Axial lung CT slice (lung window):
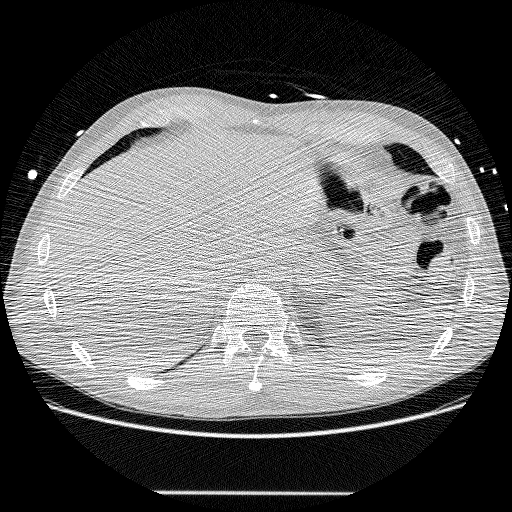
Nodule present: no